Question: I have a function that does POST request to get access tokens from an API. The function works insofar as printing the token to the console but I couldn't find a way to parse and save the access-token to a variable for using in other methods.
I've searched a lot about these on Stack Overflow, and one thing I came across was the notion of callbacks, async/await... However there is no concrete answers that show me how to RETURN the value after the request is made.
I'm getting undefined values, probably because my function is executing too fast before the request ends but nonetheless I would like to know a specific code implementation (using another callback function or something different) that allows me to get the value accessible outside these asynchronous functions.
My code is below along with a screenshot.

'''
function ParseToken(obj) {
var string = obj + "";
return string;
}
function httpRetrieveToken() {
var http = require("https");
var options = {
"method": "POST",
"host": "hostName",
"path": "pathVal",
"headers": {
"content-type": "contentType",
"Authorization": "Bearer token",
"cache-control": "no-cache",
}
};
var req = http.request(options, function (res) {
var chunks = [];
res.on("data", function (chunk) {
chunks.push(chunk);
});
res.on("end", function () {
var body = Buffer.concat(chunks);
console.log(body.toString());
});
});
req.write("stuff here");
req.end();
}
'''
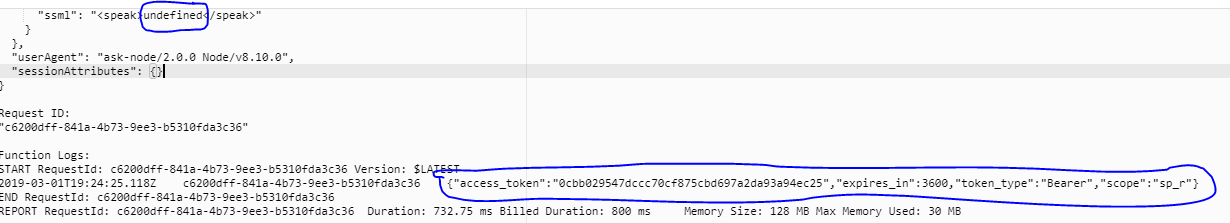
Answer: Once you have the text representing your token object you can use 'JSON.parse' to convert it to an object:
'''
var json = '{"token":"ABCDEFG123456789", "expires":36000}';
obj = JSON.parse(json);
console.log(obj.token);
// expected output: ABCDEFG123456789
'''
You can send a callback function as parameter to the httpRetrieveToken function like:
'''
var http = require("https");
function httpRetrieveToken(cb) {
var options = {
"method": "POST",
"host": "hostName",
"path": "pathVal",
"headers": {
"content-type": "contentType",
"Authorization": "Bearer token",
"cache-control": "no-cache",
}
};
var req = http.request(options, function (res) {
var _cb = cb;
var chunks = [];
res.on("data", function (chunk) {
chunks.push(chunk);
});
res.on("end", function () {
var body = Buffer.concat(chunks);
var token = JSON.parse(body.toString());
_cb(token); // Callback function
});
});
req.write("stuff here");
req.end();
}
'''
Then you can use function like:
'''
httpRetrieveToken(function(token) {
// Do something with the token
});
'''
The reason to use a callback function is to execute it once the asynchronous process has been finished, then enclose in that callback the processes to follow with the required data.
<URL>
Using promise object, you provide a function who executes either resolve when your process was successful or reject when you had an error. Then you set a function to be executed on sucess with 'then' method, where you can use the token retrived by your http request.
'''
var http = require("https");
function httpRetrieveToken() {
var options = {
"method": "POST",
"host": "hostName",
"path": "pathVal",
"headers": {
"content-type": "contentType",
"Authorization": "Bearer token",
"cache-control": "no-cache",
}
};
return new Promise(function(resolve, reject) {
let req = http.request(options, function (res) {
var chunks = [];
res.on("data", function (chunk) {
chunks.push(chunk);
});
res.on("end", function () {
var body = Buffer.concat(chunks);
var token = JSON.parse(body.toString());
resolve(null, token); // Callback function
});
});
req.on("error", function(err) {
reject(err);
});
});
}
httpRetrieveToken().then((err, token) => {
if(err) console.log(err);
// Do something with token
});
'''